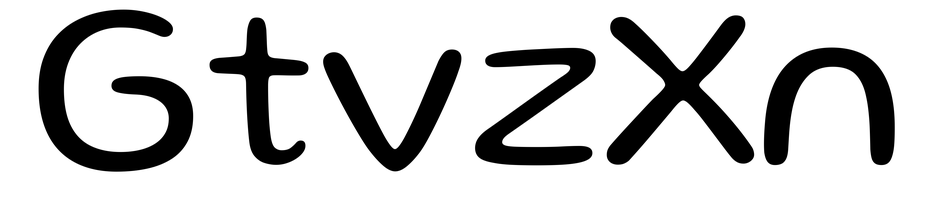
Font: Gluten_Light